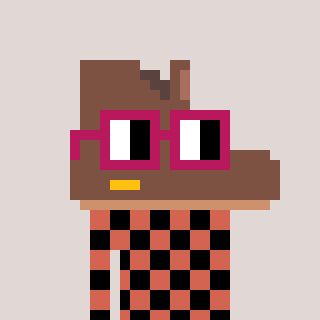
a pixel art character with square dark red glasses, a boot-shaped head and a peachy-colored body on a warm background